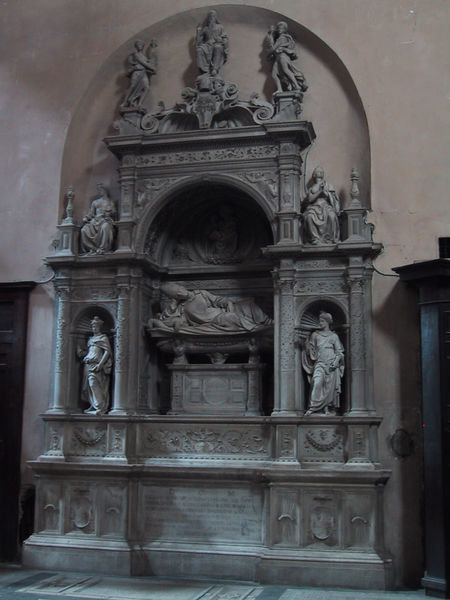
Titel: Grabmal des Kardinals Ascanio Sforza
Künstler: Andrea Sansovino
Standort: Rom, S. Maria del Popolo (EU - I - Latium)
Schlagwörter: figuren, grabmal, skulpur